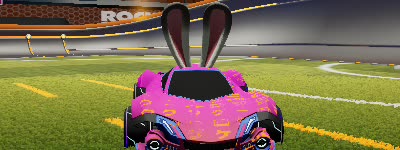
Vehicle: werewolf